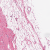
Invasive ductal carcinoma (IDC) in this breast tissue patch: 0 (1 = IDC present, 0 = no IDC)